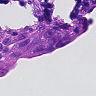
Metastatic tissue present: yes